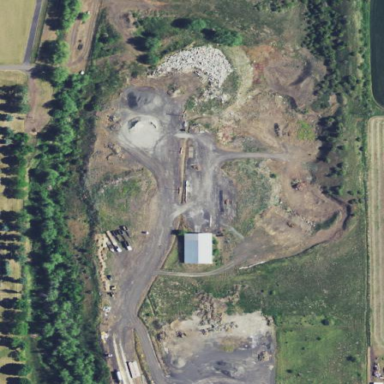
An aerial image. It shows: Quarry area.